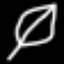
Label: leaf